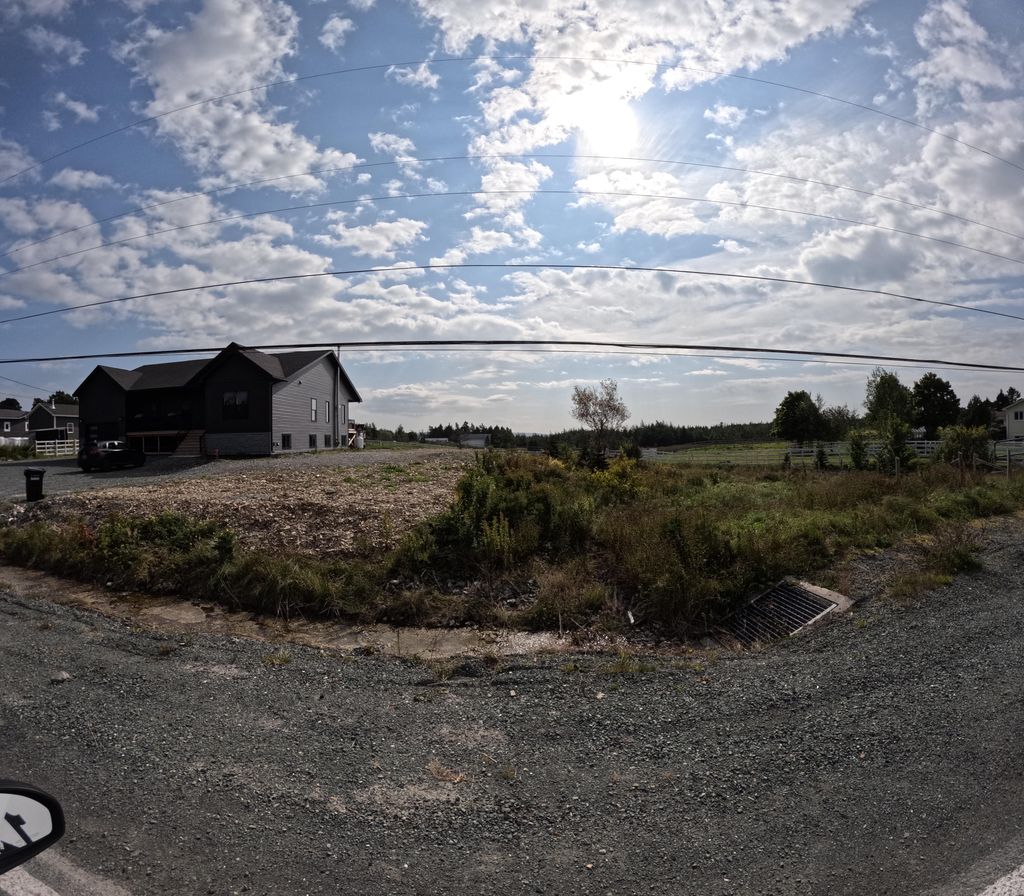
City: st_johns